Field crop: maize
Growth stage: 2
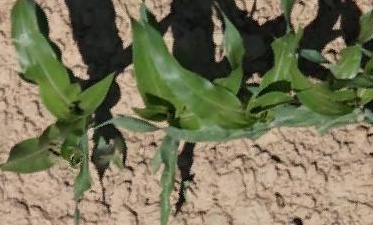
Species: maize